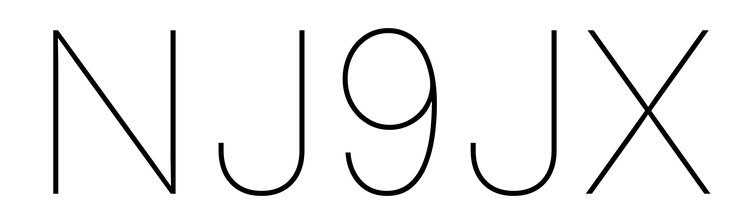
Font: Inter_Thin